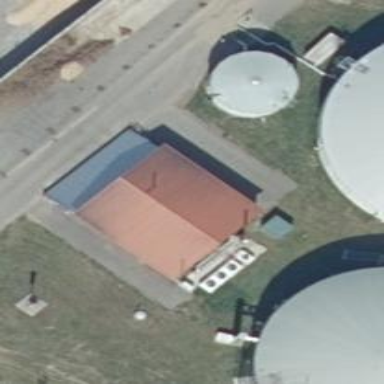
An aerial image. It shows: Farm building with gabled roof oriented along its structure.